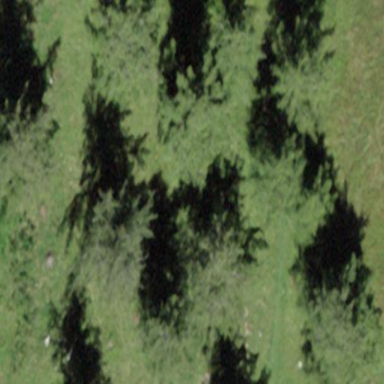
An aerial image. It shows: Forest area.